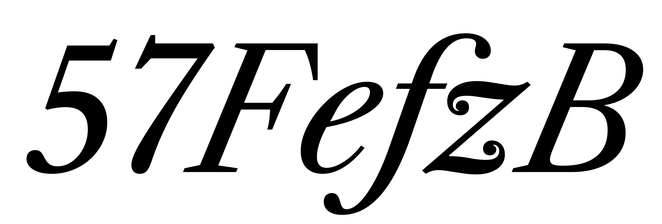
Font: LibreCaslonText-Italic_Italic